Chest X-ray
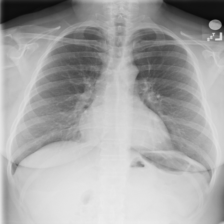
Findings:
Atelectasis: negative
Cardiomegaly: negative
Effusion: negative
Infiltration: negative
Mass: negative
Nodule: negative
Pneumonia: negative
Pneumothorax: negative
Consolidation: negative
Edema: negative
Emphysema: negative
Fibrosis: negative
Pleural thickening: negative
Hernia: negative